Question: I want to develop the following type of graph:

Where the postion determines the position of bar (not single direction rather both direction, although direction do not have special sense but aesthetic to look like a map) and height determines height of bar at each position. The following is corresponding dataset.
'''
position <- c(0, 1, 3, 4, 5, 7, 8, 9, 0, 1, 2, 4.5, 7, 8, 9)
group <- c(1, 1, 1, 1, 1, 1, 1, 1, 2, 2, 2, 2, 2, 2, 2)
barheight <- c(0.5, 0.4, 0.4, 0.4, 0.6, 0.3, 0.4, 1, 0.75, 0.75,
0.75, 1, 0.8, 0.2, 0.6)
mydf <- data.frame (position, group, barheight)
mydf
position group barheight
1 0.0 1 0.50
2 1.0 1 0.40
3 3.0 1 0.40
4 4.0 1 0.40
5 5.0 1 0.60
6 7.0 1 0.30
7 8.0 1 0.40
8 9.0 1 1.00
9 0.0 2 0.75
10 1.0 2 0.75
11 2.0 2 0.75
12 4.5 2 1.00
13 7.0 2 0.80
14 8.0 2 0.20
15 9.0 2 0.60
'''
Is their any graph package can do that. I would like welcome your innovative idea will be highly appreciated. I believe base R graphics or ggplot2 are flexible (but do not how to ) to do several type of graphs.
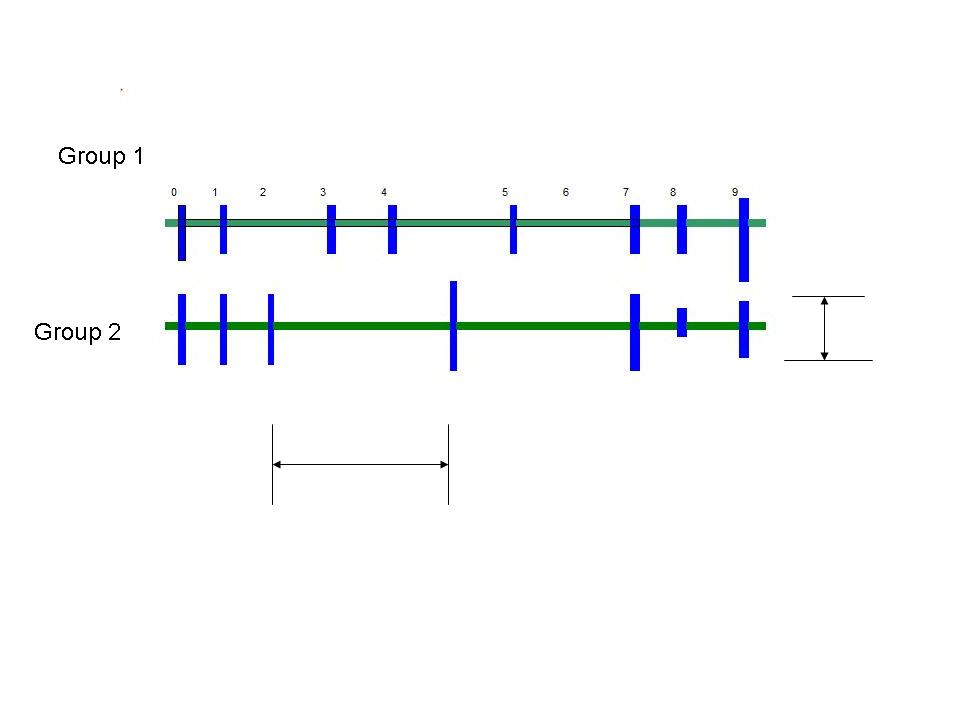
Answer: here is an example using ggplot2:
'''
# top panel
ggplot(mydf, aes(position, factor(group), size = barheight)) +
geom_point() + opts(legend.position = "none")
# bottom panel
ggplot(mydf, aes(y = factor(group),
xmin = position - 0.1,
xmax = position + 0.1,
ymin = group - barheight/2,
ymax = group + barheight/2)) +
geom_rect()
'''

here is an example with the horizontal bar:
'''
# arbitral bar length
bar <- data.frame(y = c(1, 1, 2, 2), x = c(0, 10, 1, 9))
ggplot() +
geom_line(aes(x, factor(y), group = factor(y)),
bar, size = 2, colour = "skyblue") +
geom_rect(aes(y = factor(group),
xmin = position - 0.1,
xmax = position + 0.1,
ymin = group - barheight/2,
ymax = group + barheight/2),
mydf)
# bar length is from data range
ggplot(mydf) +
geom_line(aes(position, factor(group), group = factor(group)),
size = 2, colour = "skyblue") +
geom_rect(aes(y = factor(group),
xmin = position - 0.1,
xmax = position + 0.1,
ymin = group - barheight/2,
ymax = group + barheight/2))
'''

I should have used 'geom_tile':
'''
ggplot(mydf, aes(position, factor(group), group = factor(group))) +
geom_line(size = 2, colour = "skyblue") +
geom_tile(aes(height = barheight))
'''
'''
ggplot(mydf, aes(position, factor(group), group = factor(group))) +
geom_line(size = 2, colour = "skyblue") +
geom_tile(aes(height = barheight)) +
geom_point(aes(x, y, group = NULL), data.frame(x = c(5, 5), y = c(1, 2)),
size = 5, colour = "cyan")
'''